Question: Error in code below. There is no issue with the data of the remaining fields.
'''
<!DOCTYPE html>
<html>
<head>
<title>Data Entry</title>
<meta charset='utf-8'/>
<meta name="keywords" content="D3"/>
<script type="text/javascript" src="d3/d3.v3.js"></script>
<style type="text/css">
.table {border: 2px; text-align: center;}
.th {font-size: 12px; font-weight: bold; color: blue;}
.td {font-size: 12px;}
</style>
</head>
<body>
<script type="text/javascript">
var dataset;
d3.text('data.txt', function(d){dataset = d3.csv.parse(d, function(d){return {id: +d.id, name: d.name};});});
d3.select('body').append('table').attr('class','table').selectAll('tr').data(dataset).enter().append('tr');
</script>
</body>
</html>
'''
Screenshot below:
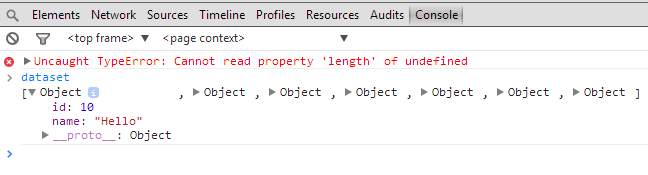
Answer: There are two things you need to consider, the first is that you've put the reference to dataset outside of your call back function. So while you've created the 'dataset' variable as a global so that it can be accessed outside of the 'd3.text' block it hasn't had time to be populated when the table is generated. So if you move your table generation code into the 'd3.text' block you'll address this issue. You can also queue your data requests using <URL>.
The other thing was that you were trying to bind a single element array of objects, where you need an array of objects as d3 iterates over the array to create, in this case, table rows. The information in the objects is then used to populate your table.
Both of these issues are addressed in the following code, however, note that I haven't populated the tables cells with any thing, just created the rows. To do that I'd suggest reading <URL>
and the referenced stackoverflow answer by <URL>.
'''
var dataset =[];
d3.text('data.txt', function(d) {
d3.csv.parse(d, function(d) {
var el = {
id: +d.id,
name: d.name
};
dataset.push(el)
});
var table = d3.select('body')
.append('table')
.attr('class', 'table');
table.selectAll('tr')
.data(dataset).enter()
.append('tr')
.attr("class", "rows");
});
'''
One final thing is that you could just use 'd3.csv' instead of 'd3.text' and 'd3.csv.parse'.